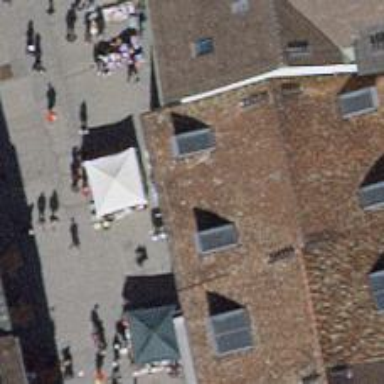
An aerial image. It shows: Clothing store.